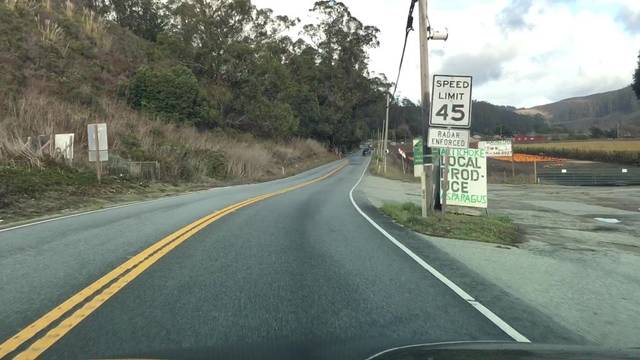
Region: United States
Coordinates: 37.476, -122.418